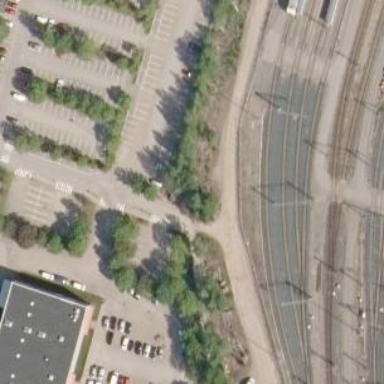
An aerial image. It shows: Asphalt cycleway.